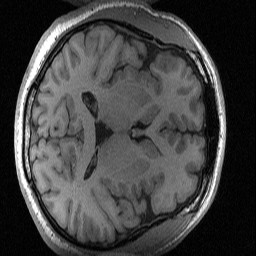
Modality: T1w
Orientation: axial